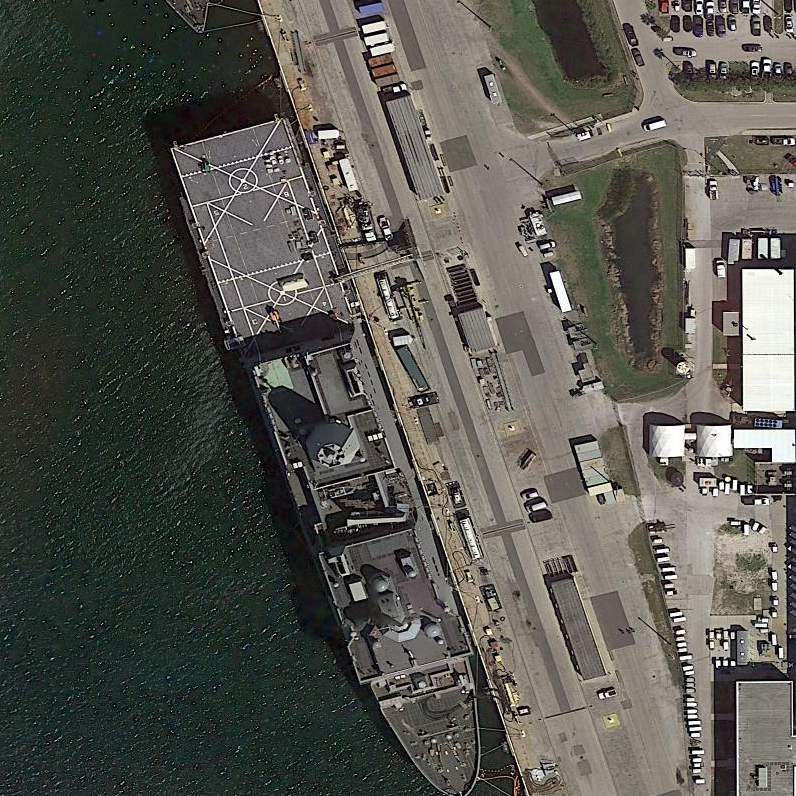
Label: San_Antonio-class_transport_dock